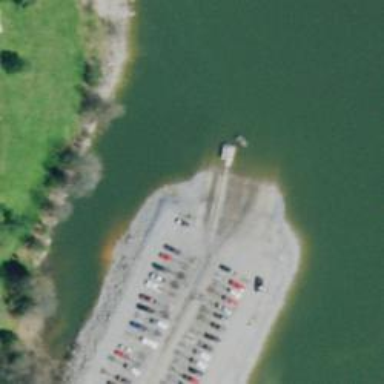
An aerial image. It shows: Slipway on leisure land.